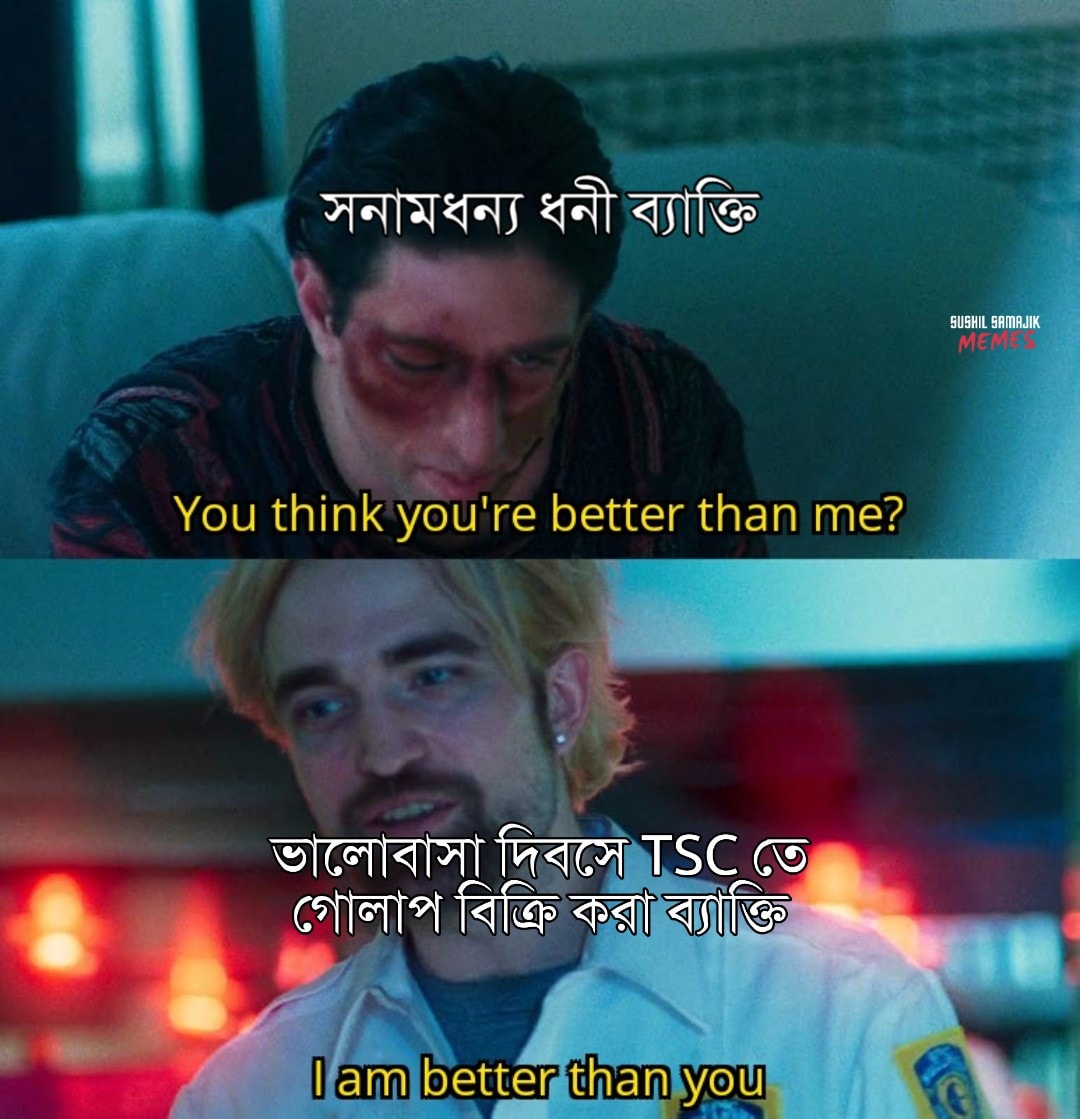
Caption: সনামধন্য ব্যাক্তি   You think you're better than me ?      ভালোবাসা দিবসে TSC তে গোলাপ বিক্রি করা ব্যাক্তি     I am better than you
Label: non-hate